Interaction volume radius: 5 \u00c5
Interaction volume height: 35 \u00c5
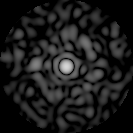
Disorder parameter: 0.8663